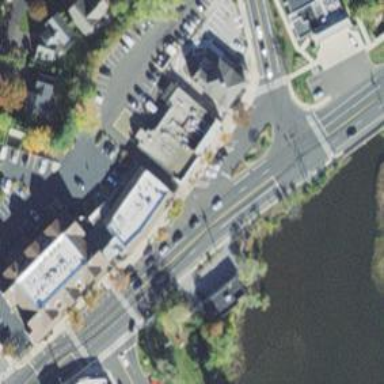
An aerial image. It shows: Post office.